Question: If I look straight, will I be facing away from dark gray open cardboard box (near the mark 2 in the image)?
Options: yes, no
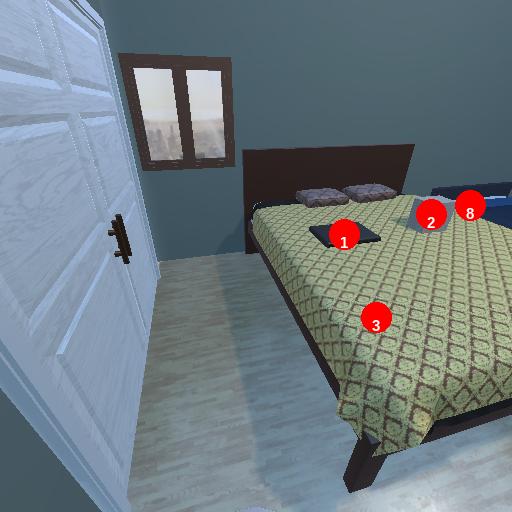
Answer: yes